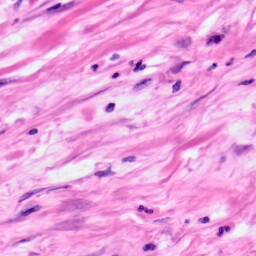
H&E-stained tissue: Pancreatic